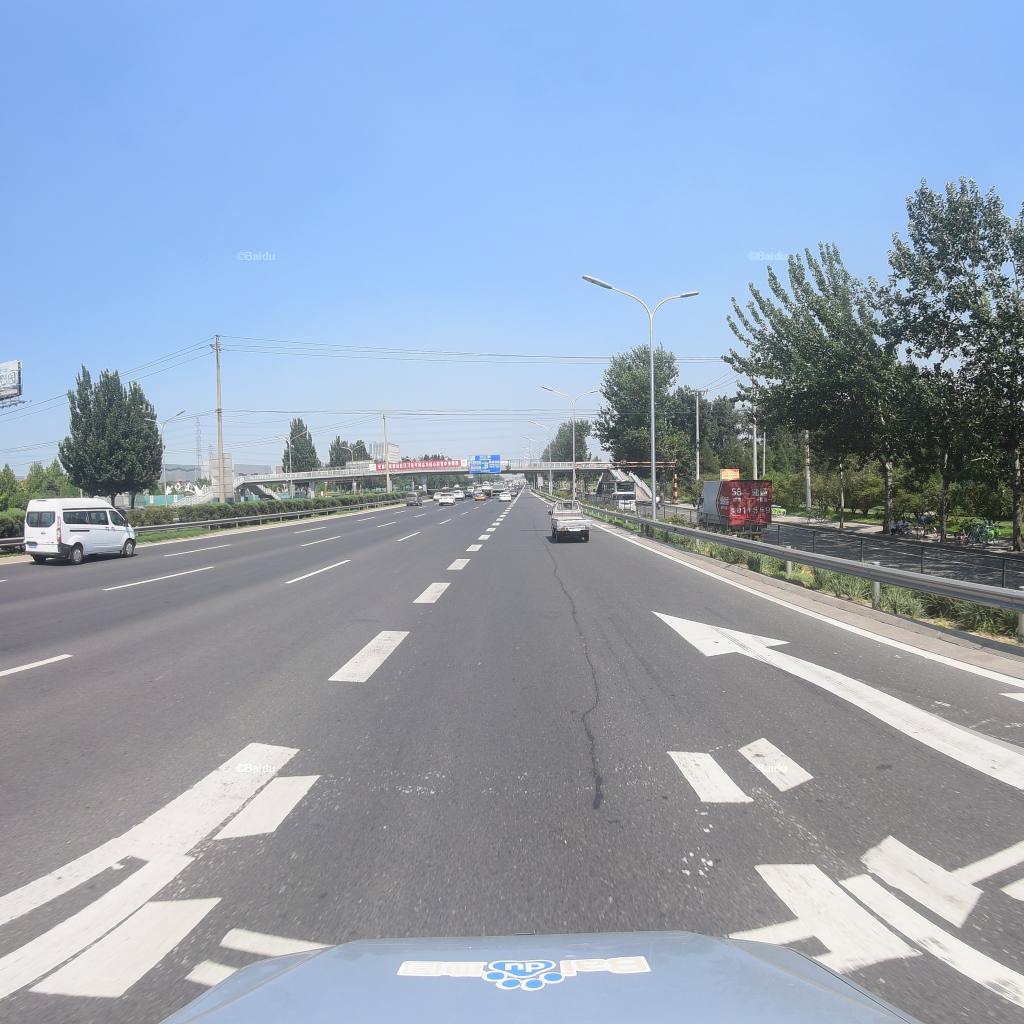
Region: Fengtai
Road damage annotations: longitudinal patch